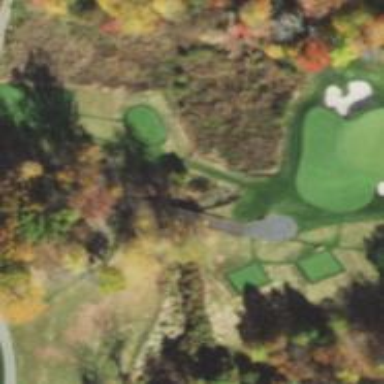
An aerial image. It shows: Pathway for golfing.